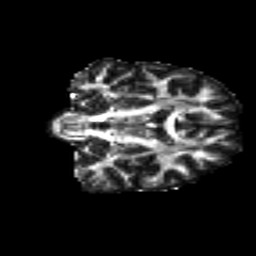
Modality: FA
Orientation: coronal
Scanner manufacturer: siemens
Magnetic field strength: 3 T
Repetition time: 4.16 s
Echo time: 0.0806 s